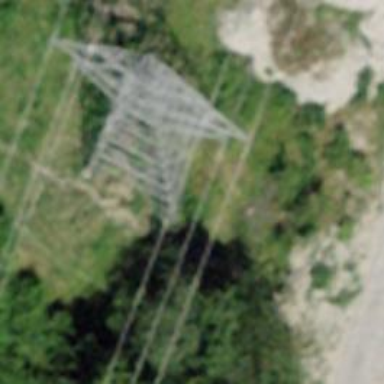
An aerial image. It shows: Towering power structure.